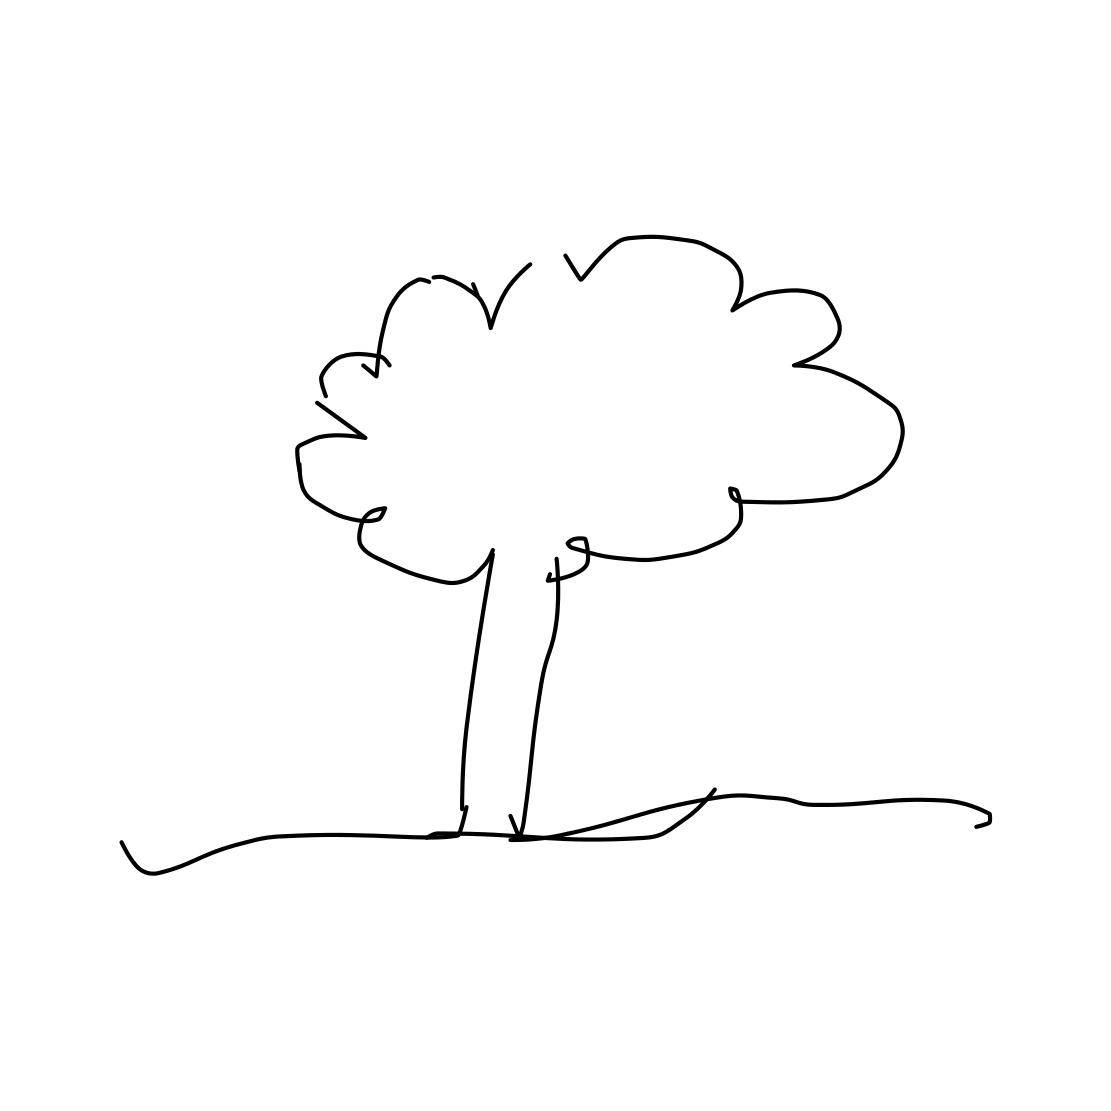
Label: tree